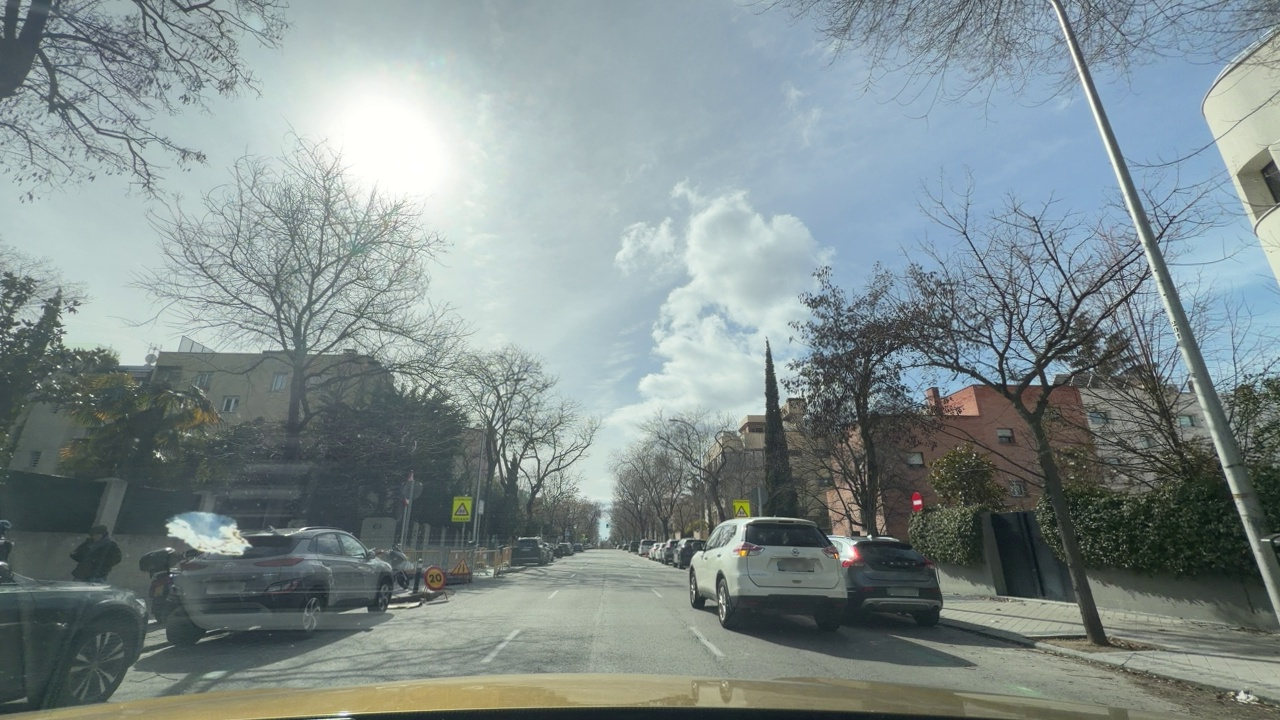
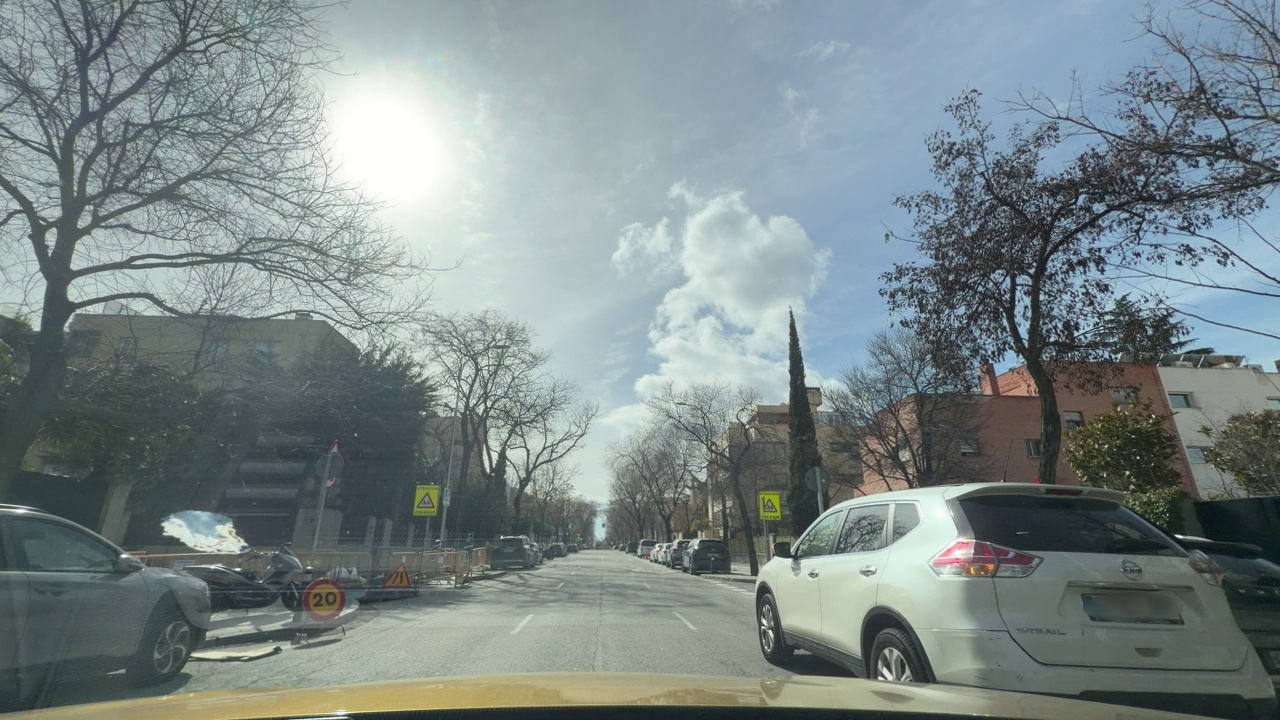
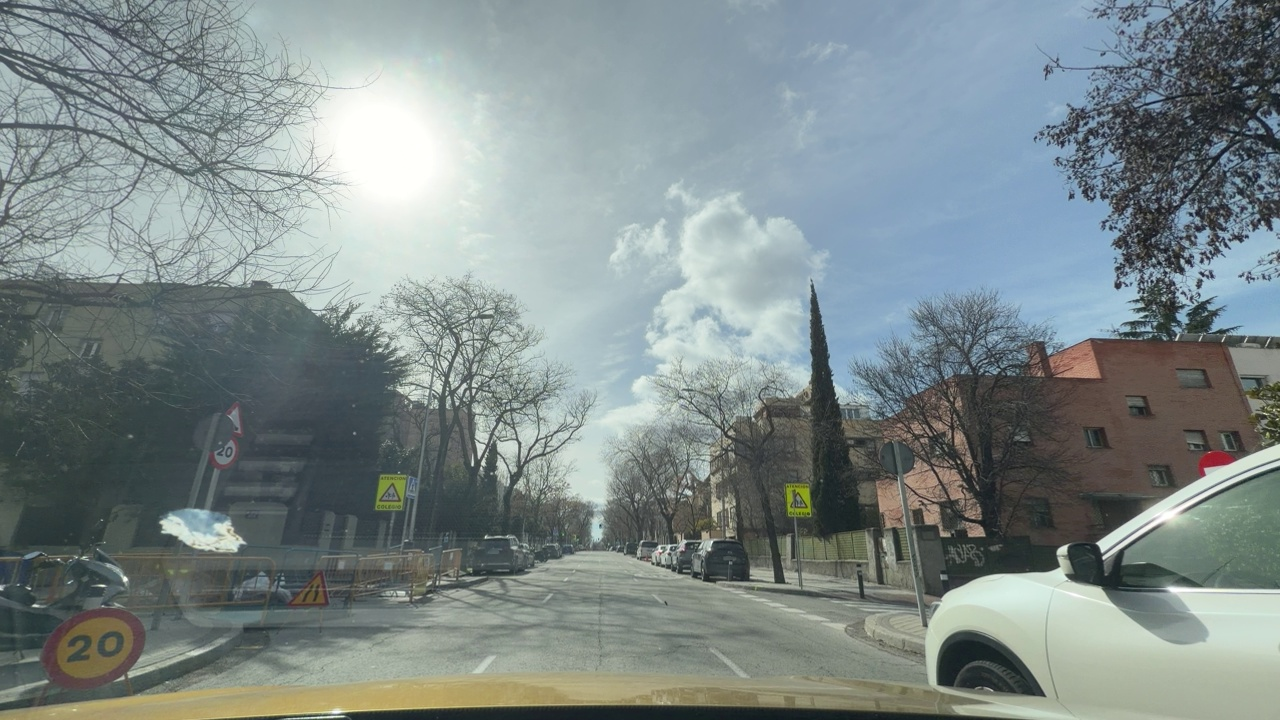
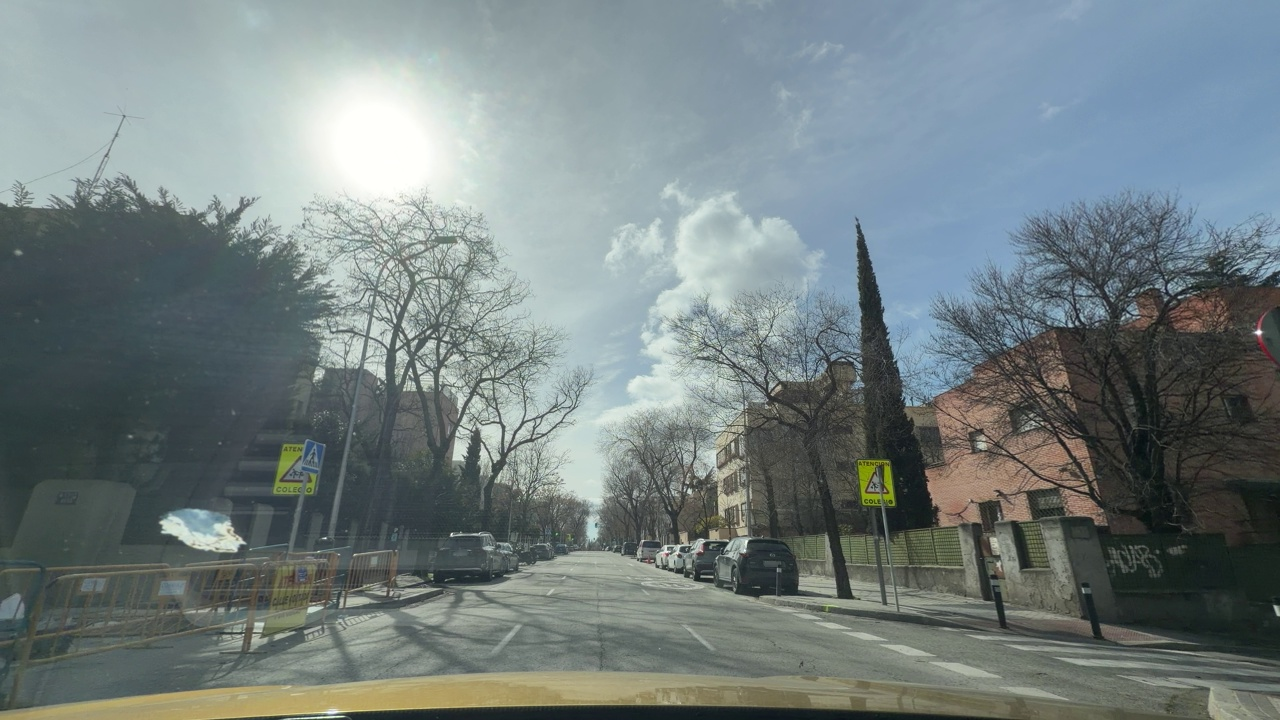
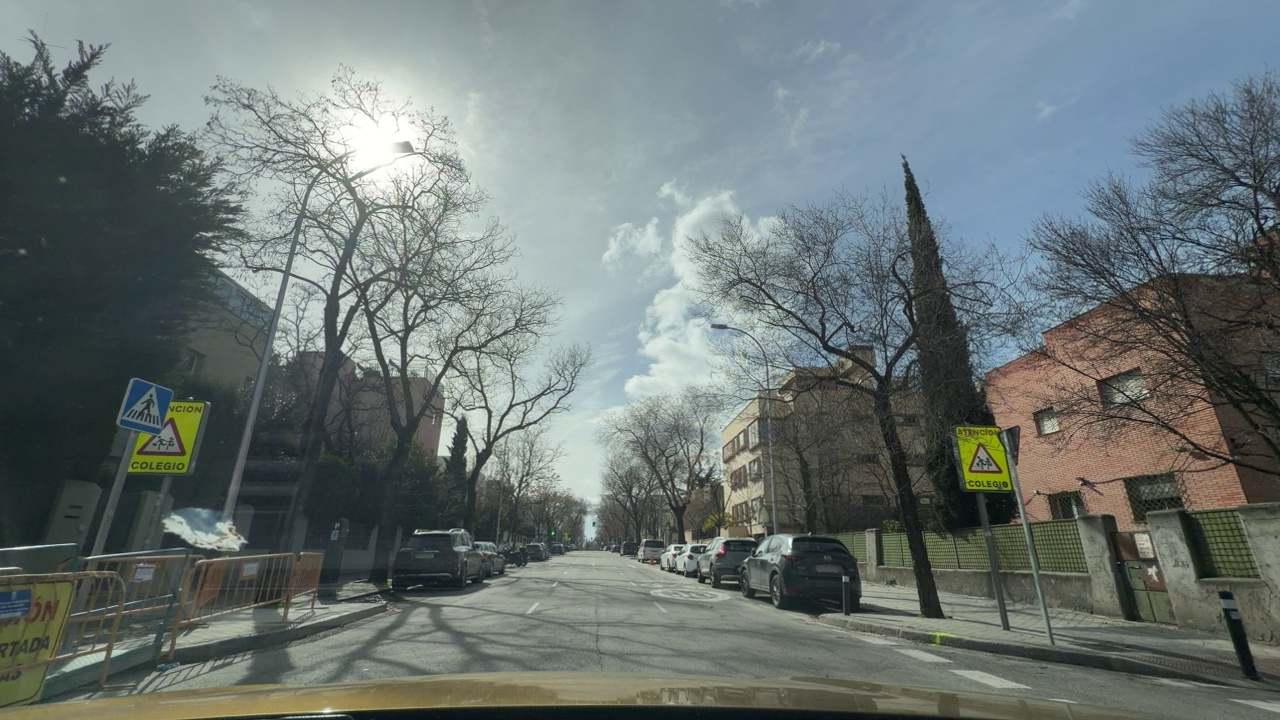
Situation: Lateral parked car
Question: Are vehicles parked parallel or perpendicular to the roadway near the ego lane?
Answer: Yes
Reasoning: Cars are parked parallel in both sides

Situation: Lateral parked car
Question: Does the environment indicate an urban road where curbside parking is permitted?
Answer: Yes
Reasoning: Curbside parking is permitted. Based on the presence of curb, type of road, vegetation and buildings it can be the road described as urban area

Situation: Lateral parked car
Question: Is the ego vehicle traveling in a middle lane with traffic lanes on both sides?
Answer: Yes
Reasoning: Ego is travelling in the middle lane, with traffic lanes on both sides

Situation: Lateral parked car
Question: Are vehicles present on the left side of the ego lane?
Answer: Yes
Reasoning: There are parallel parked cars on the left too, even there are some construction signs that ocupy some places